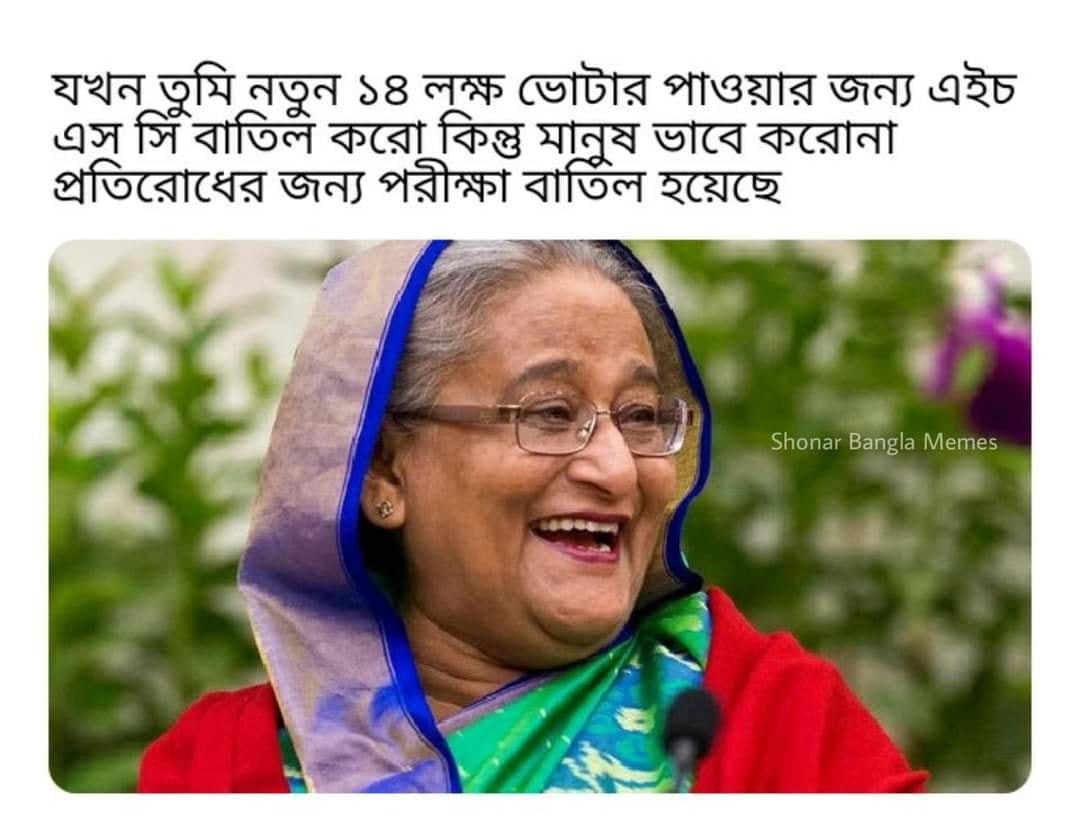
Caption: যখন তুমি নতুন ১৪ লক্ষ ভোটার পাওয়ার জন্য এইচ এস সি বাতিল করো কিন্তু মানুষ ভাবে করোনা প্রতিরোধের জন্য পরীক্ষা বাতিল হয়েছে
Label: hate